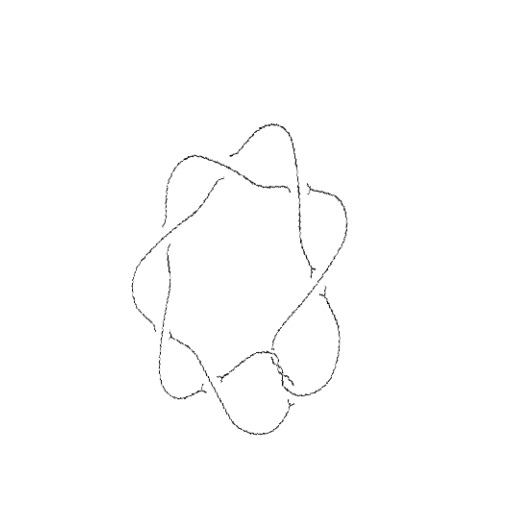
Crossing number: 10